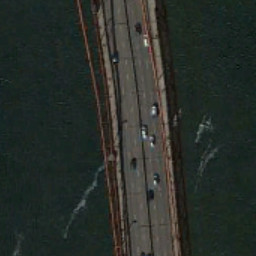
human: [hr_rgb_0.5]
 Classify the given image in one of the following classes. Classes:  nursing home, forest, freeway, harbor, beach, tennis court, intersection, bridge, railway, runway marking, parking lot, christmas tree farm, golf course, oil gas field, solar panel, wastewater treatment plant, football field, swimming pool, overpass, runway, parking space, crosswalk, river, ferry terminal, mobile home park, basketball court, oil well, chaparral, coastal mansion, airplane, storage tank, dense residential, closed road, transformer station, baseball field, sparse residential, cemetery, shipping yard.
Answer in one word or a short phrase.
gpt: bridge